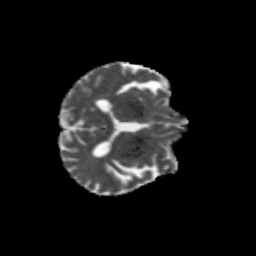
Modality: MD
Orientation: axial
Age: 68
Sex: male
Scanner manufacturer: siemens
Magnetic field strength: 3 T
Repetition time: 4.71 s
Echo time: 0.0906 s